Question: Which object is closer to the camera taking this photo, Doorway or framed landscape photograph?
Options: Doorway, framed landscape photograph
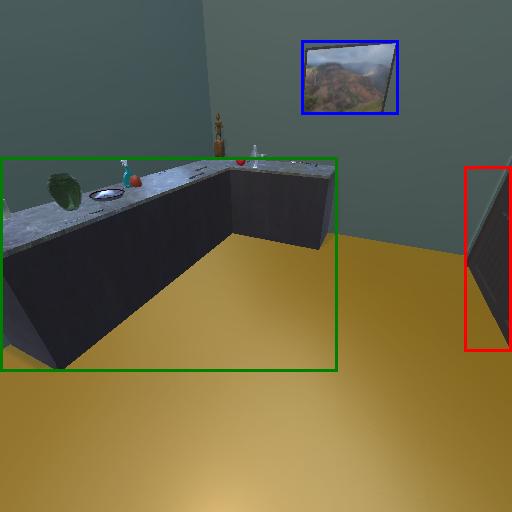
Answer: Doorway